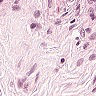
Metastatic tissue present: no